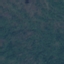
Land use / land cover: Forest